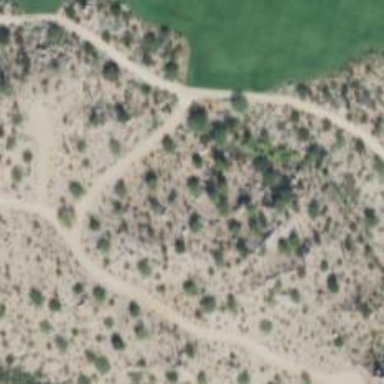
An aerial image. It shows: Golf cartpath that is also road path.